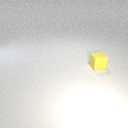
small yellow rubber cube